Question: I have the following CSV file:

How do I import the numbers only into an array in python one row at a time? No date, no string.
My code:
'''
import csv
def test():
out = open("example.csv","rb")
data = csv.reader(out)
data = [row for row in data]
out.close()
print data
'''
Let me more clear. I don't want a huge 2D array. I want to import just the 2nd row and then manipulate the data then get the 3rd row. I would need a for loop for this, but I am not sure on how csv fully works.
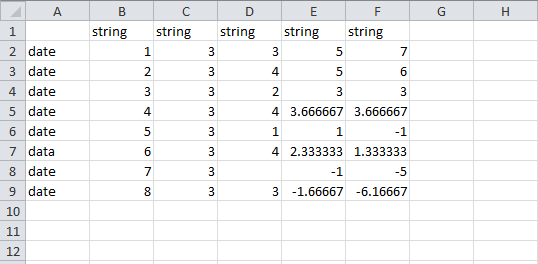
Answer: try this:
'''
with open('the_CSV_file.csv','r') as f:
box = f.readlines()
result_box = []
for line in box[1:]:
items = line.split(';') # adjust the separator character in the CSV as needed
result_box.append(items[1:])
print result_box
'''